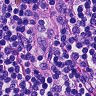
Metastatic tissue present: no